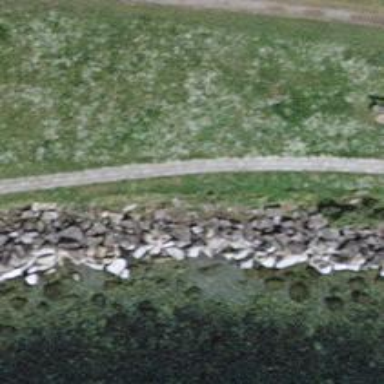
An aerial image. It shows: Footway covered with grass.